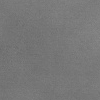
Atmospheric dust classification: dusty